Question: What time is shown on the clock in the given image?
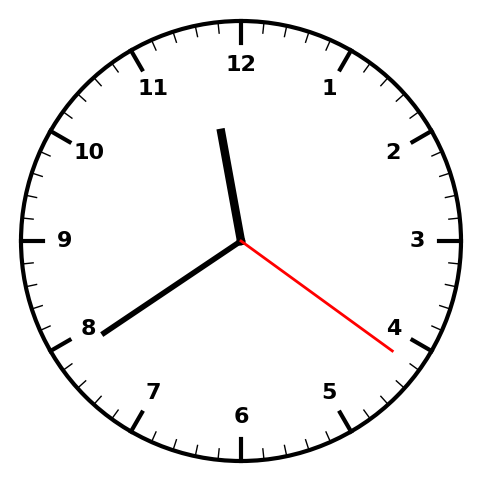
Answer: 11:39:21